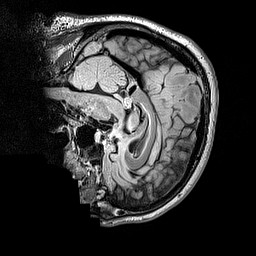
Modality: FLAIR
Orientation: sagittal
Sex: male
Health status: ill
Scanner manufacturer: siemens
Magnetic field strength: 3 T
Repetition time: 5 s
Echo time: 0.388 s